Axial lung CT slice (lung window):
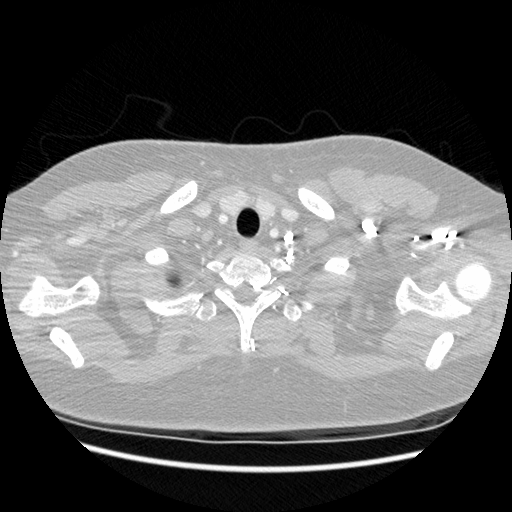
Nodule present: no